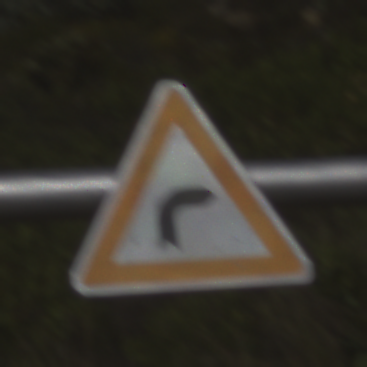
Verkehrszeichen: KurveRechts
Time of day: MorningAfternoon
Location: Outdoor (RoadRail)
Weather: PartlyCloudy
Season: NotSpecified
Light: Natural